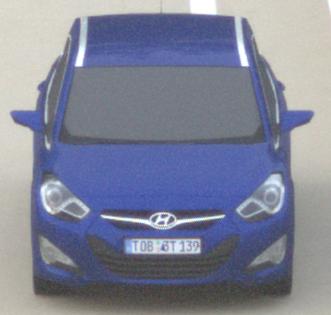
Make: Hyundai
Model: i40 Kombi 1.6 GDI
Detailed model: i40 (VF) Kombi
Model produced from: 2012/08
Model produced until: 2013/09
Doors: 5
Color: blue
Road condition: dry road
Daytime: sunrise or sunset
Contrast: low contrast